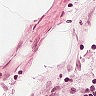
Metastatic tissue present: no